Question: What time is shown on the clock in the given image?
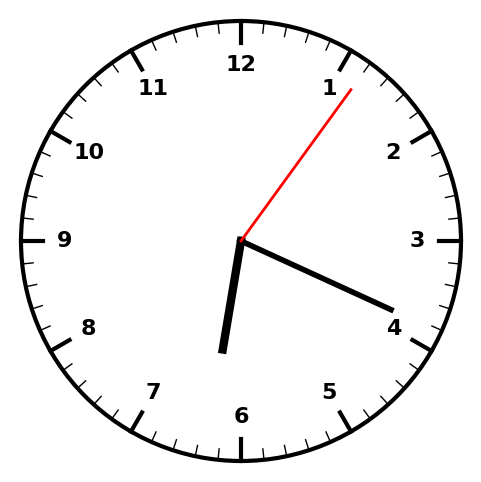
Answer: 06:19:06